Interaction volume radius: 10 \u00c5
Interaction volume height: 40 \u00c5
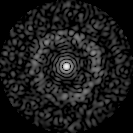
Disorder parameter: 0.827